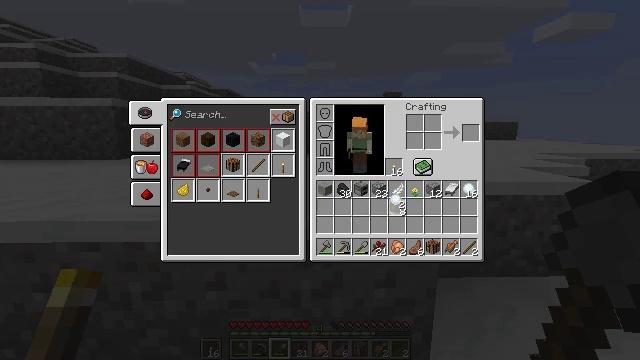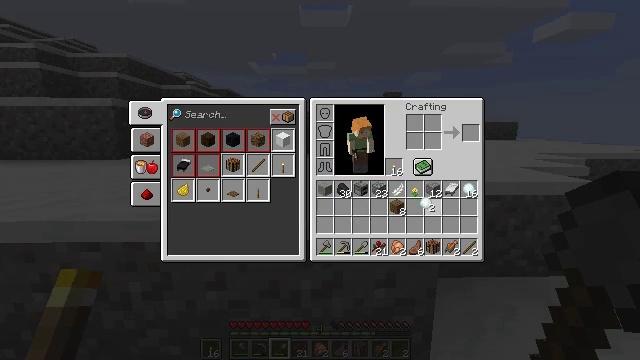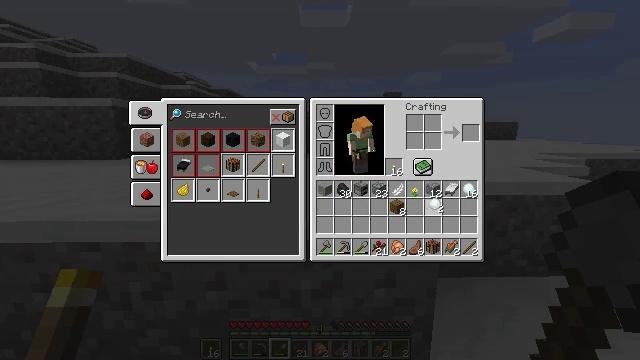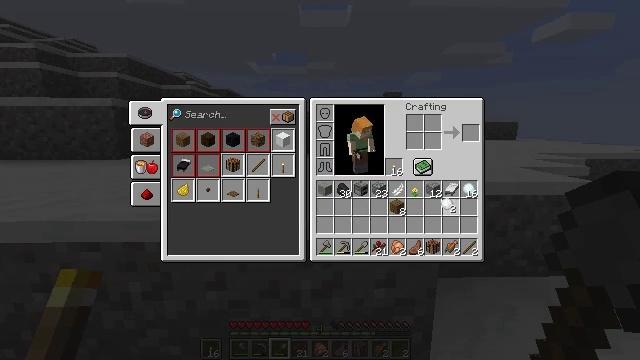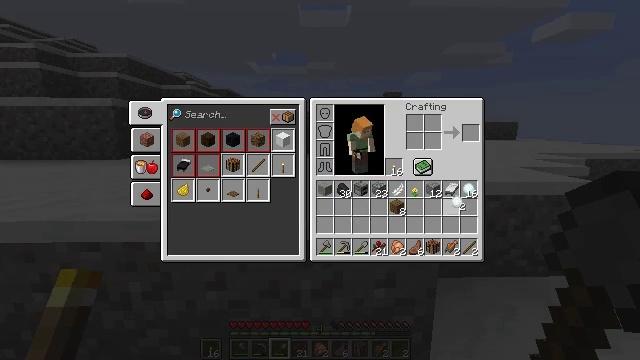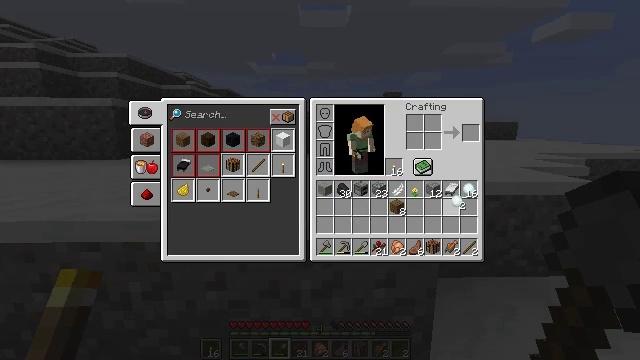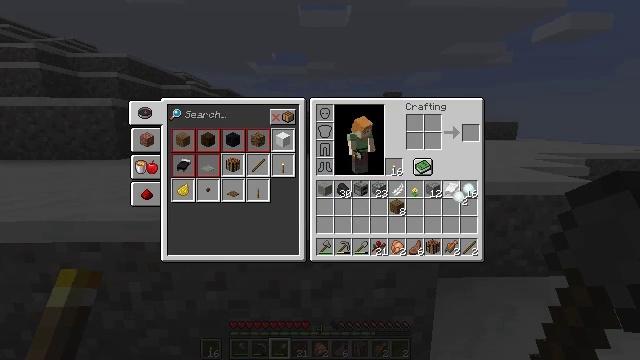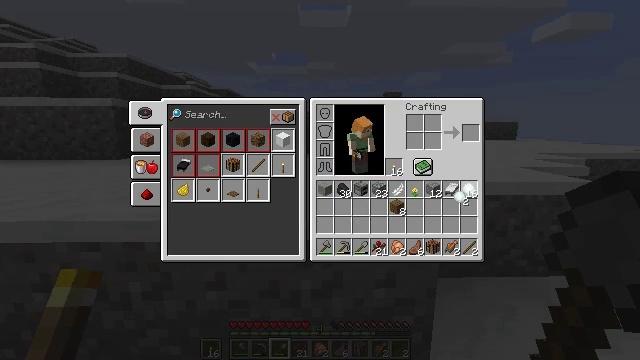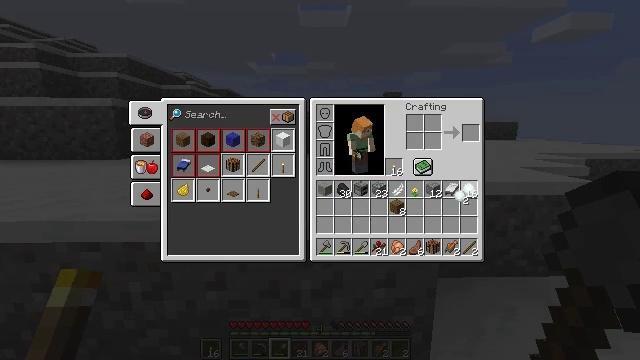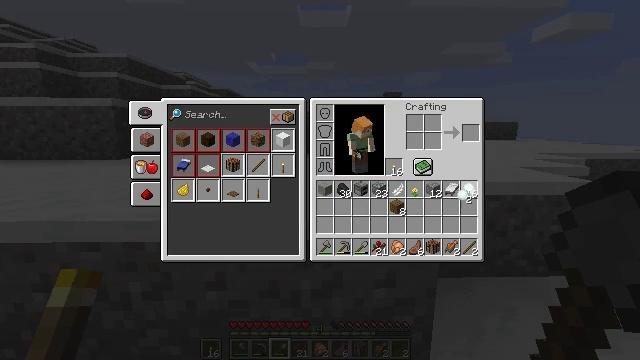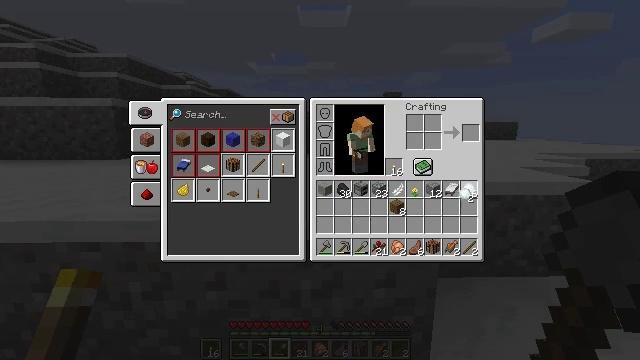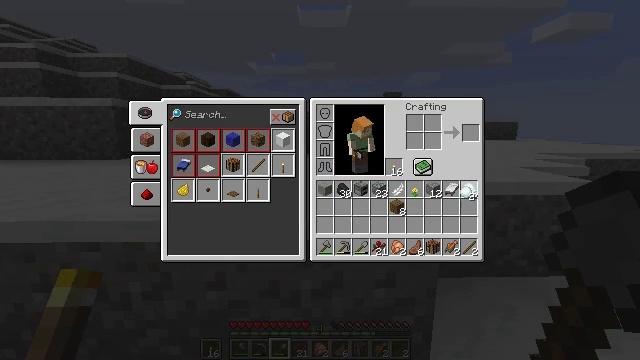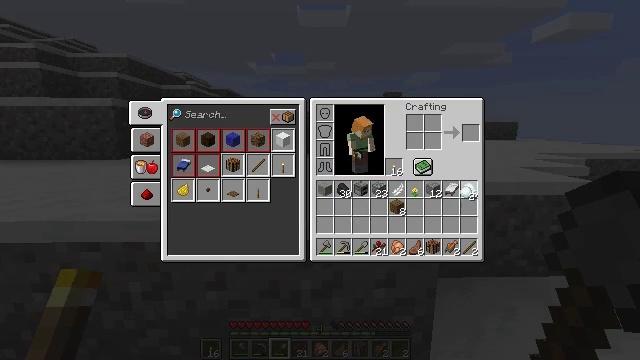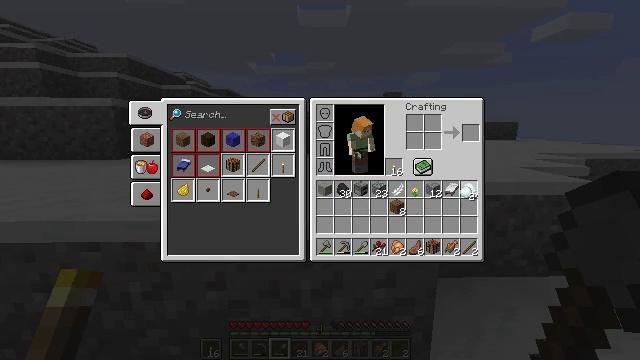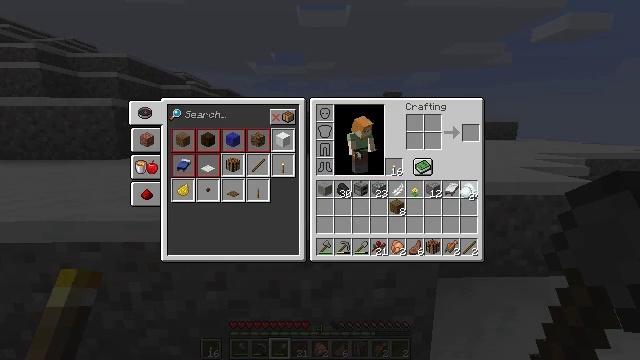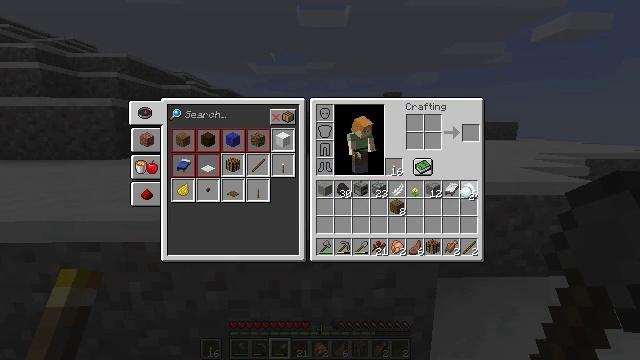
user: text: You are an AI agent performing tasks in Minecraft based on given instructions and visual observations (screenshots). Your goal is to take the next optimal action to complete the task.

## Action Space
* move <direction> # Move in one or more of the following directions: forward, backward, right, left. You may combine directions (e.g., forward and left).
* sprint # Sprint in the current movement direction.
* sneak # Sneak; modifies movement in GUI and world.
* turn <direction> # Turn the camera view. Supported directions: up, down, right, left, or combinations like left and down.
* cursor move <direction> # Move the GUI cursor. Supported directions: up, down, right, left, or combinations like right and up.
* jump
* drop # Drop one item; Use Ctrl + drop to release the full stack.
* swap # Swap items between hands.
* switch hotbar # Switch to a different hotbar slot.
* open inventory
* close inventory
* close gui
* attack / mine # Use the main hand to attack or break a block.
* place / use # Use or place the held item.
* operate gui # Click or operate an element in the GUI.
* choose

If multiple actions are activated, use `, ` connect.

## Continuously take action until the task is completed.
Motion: motion action
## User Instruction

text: Mine the snow on the ground.
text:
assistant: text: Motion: cursor move right
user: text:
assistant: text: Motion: cursor move right
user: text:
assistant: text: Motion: cursor move right
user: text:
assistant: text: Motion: cursor move right
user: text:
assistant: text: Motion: no_op
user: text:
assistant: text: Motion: no_op
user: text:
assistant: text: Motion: no_op
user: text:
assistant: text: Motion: no_op
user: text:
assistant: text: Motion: no_op
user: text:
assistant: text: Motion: no_op
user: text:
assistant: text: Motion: no_op
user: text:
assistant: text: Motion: operate gui
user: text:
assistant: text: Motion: operate gui
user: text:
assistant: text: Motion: no_op
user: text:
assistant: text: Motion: no_op
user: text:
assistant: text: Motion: no_op
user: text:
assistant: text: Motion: no_op
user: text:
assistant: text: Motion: no_op
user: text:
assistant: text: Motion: no_op
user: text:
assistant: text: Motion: cursor move down
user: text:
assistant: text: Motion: no_op
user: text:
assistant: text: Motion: no_op
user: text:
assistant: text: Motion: operate gui
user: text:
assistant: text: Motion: operate gui
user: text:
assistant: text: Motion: no_op
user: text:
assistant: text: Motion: no_op
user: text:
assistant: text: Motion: no_op
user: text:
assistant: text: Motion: no_op
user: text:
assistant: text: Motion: no_op
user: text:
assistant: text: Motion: no_op